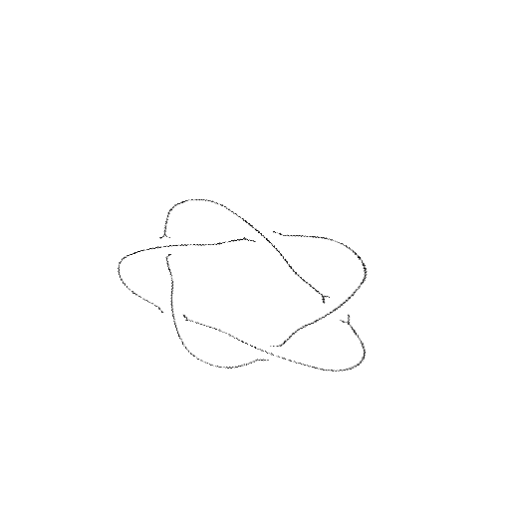
Crossing number: 5